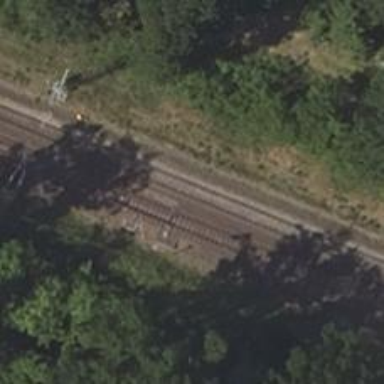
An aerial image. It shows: Railway signal.